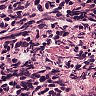
Metastatic tissue present: no